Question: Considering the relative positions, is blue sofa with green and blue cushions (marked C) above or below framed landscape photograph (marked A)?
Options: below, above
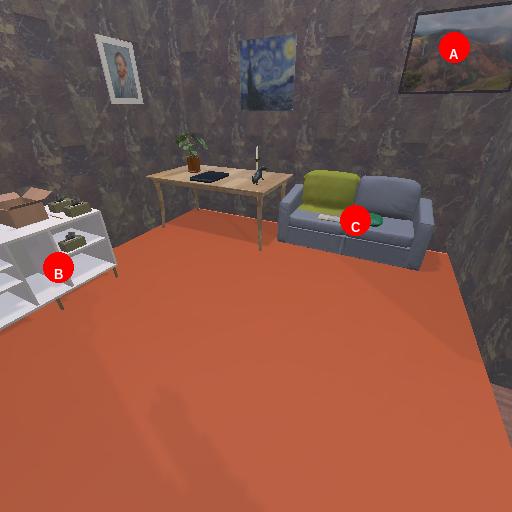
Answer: below